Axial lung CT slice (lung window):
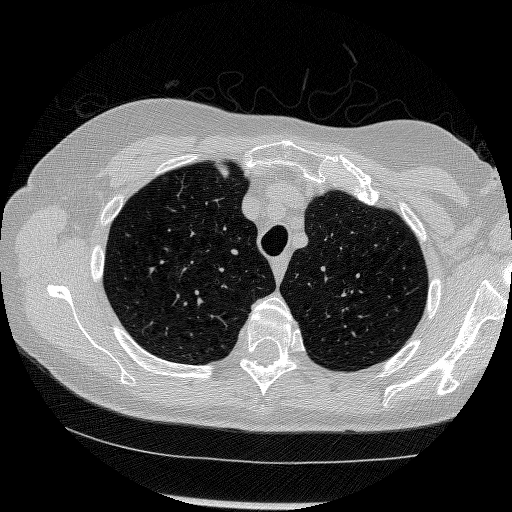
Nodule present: no